Aerial crown-view tile of a tropical tree (Barro Colorado Island, Panama), acquired 20241014:
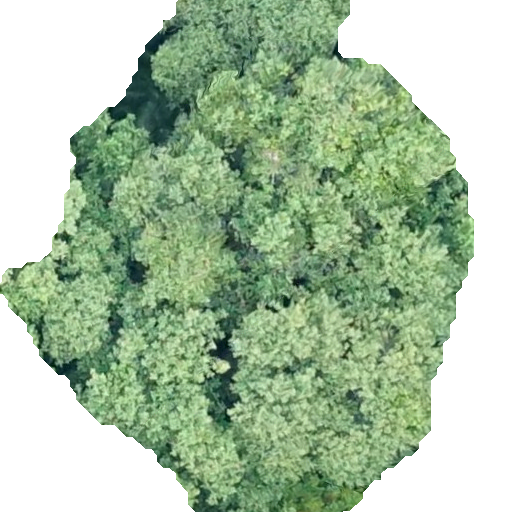
Species: Hieronyma alchorneoides
GBIF accepted scientific name: Hieronyma alchorneoides
Crown area: 275.23 m²